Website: bh-photo
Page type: address-validator
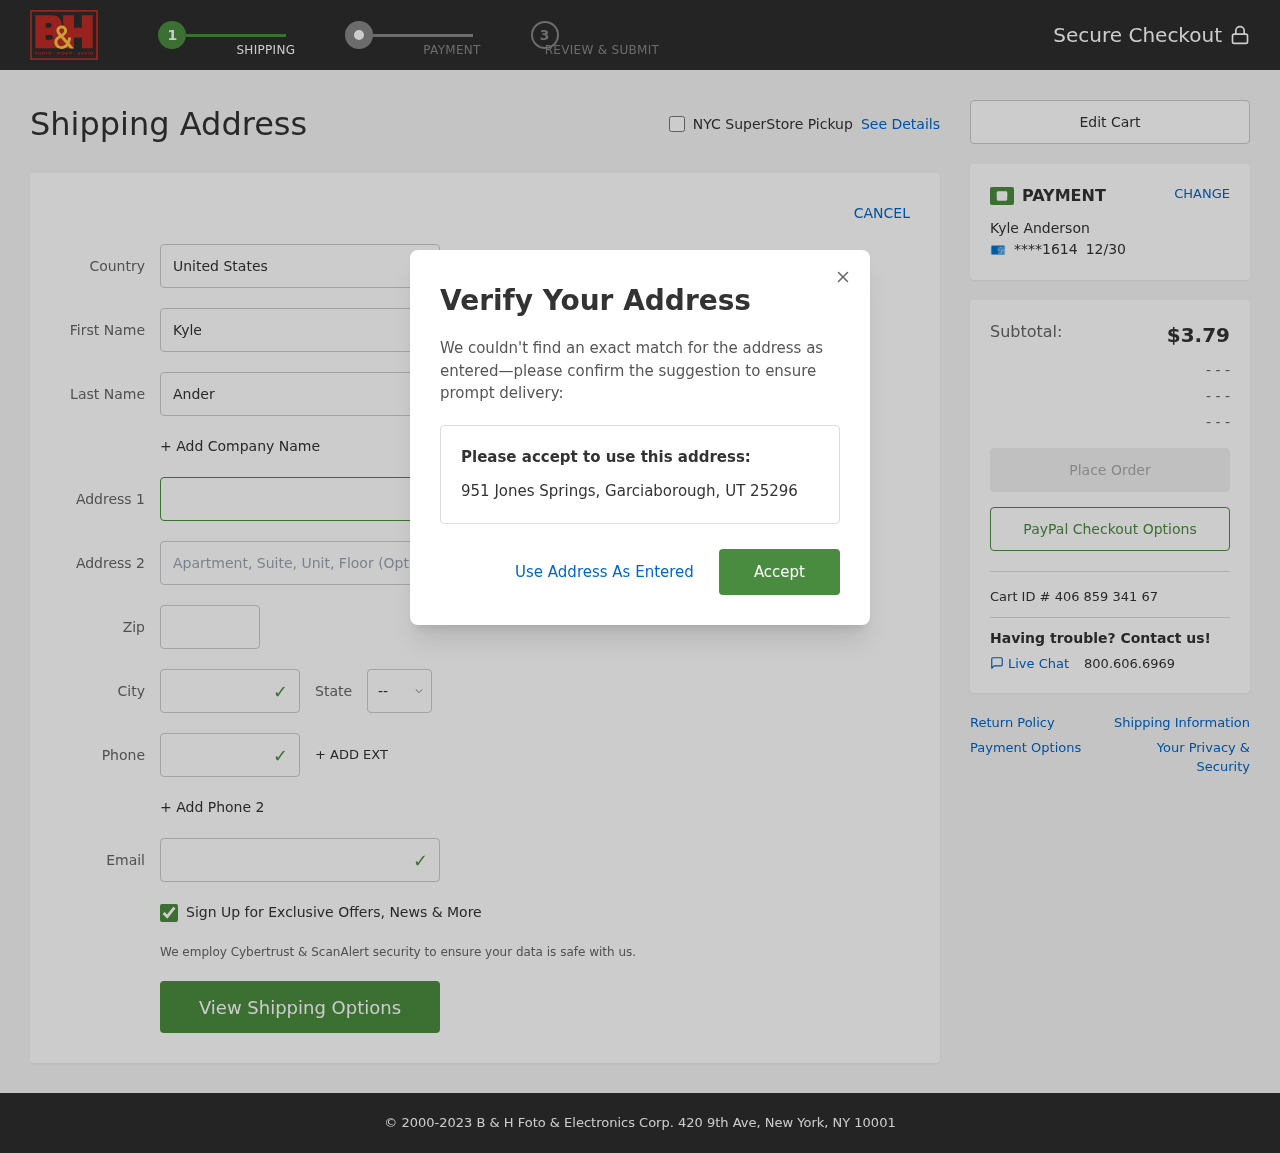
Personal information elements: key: PII_CARD_EXPIRY
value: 12/30
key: PII_CARD_LAST4
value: ****1614
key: PII_CITY
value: Garciaborough
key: PII_COUNTRY
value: United States
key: PII_EMAIL
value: kyle_anderson@yahoo.com
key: PII_FIRSTNAME
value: Kyle
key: PII_FULLNAME
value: Kyle Anderson
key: PII_LASTNAME
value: Anderson
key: PII_PHONE
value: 3448640037
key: PII_POSTCODE
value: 25296
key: PII_STATE_ABBR
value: UT
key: PII_STREET
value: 951 Jones Springs
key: PII_STREET2
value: Apt. 930
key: PII_CITY_STATE_ZIP
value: Garciaborough, UT 25296
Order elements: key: ORDER_SUBTOTAL
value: $3.79
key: ORDER_ID
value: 406 859 341 67